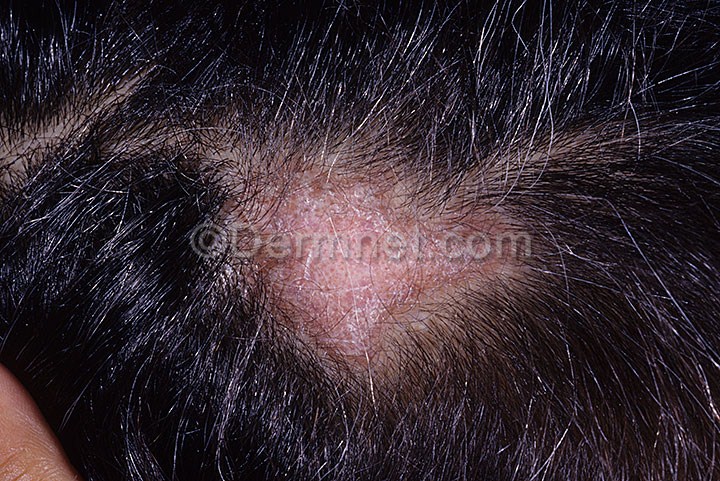
Disease: Lupus and other Connective Tissue diseases